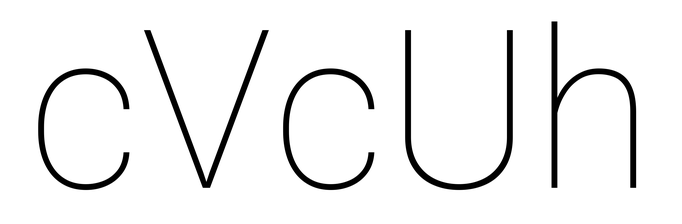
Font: Roboto_Thin